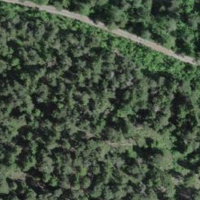
EUNIS habitat code: 43
Species observed at this site:
Cornus sanguinea